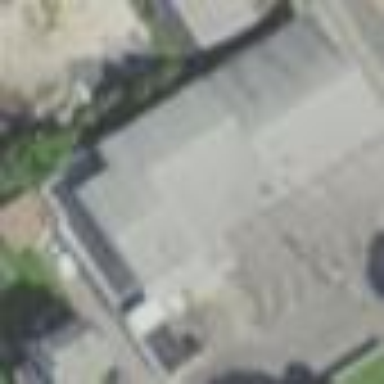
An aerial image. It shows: Building.